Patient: sex M, age 67
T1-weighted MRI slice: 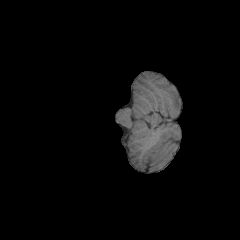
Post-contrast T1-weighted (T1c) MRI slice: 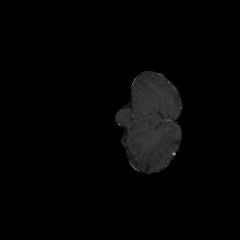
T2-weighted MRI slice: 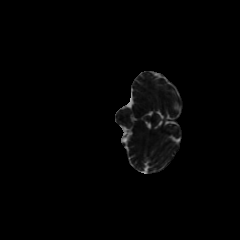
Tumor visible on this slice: no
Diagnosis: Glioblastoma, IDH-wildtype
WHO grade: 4